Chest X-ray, AP view. Patient: 55 years old, sex M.
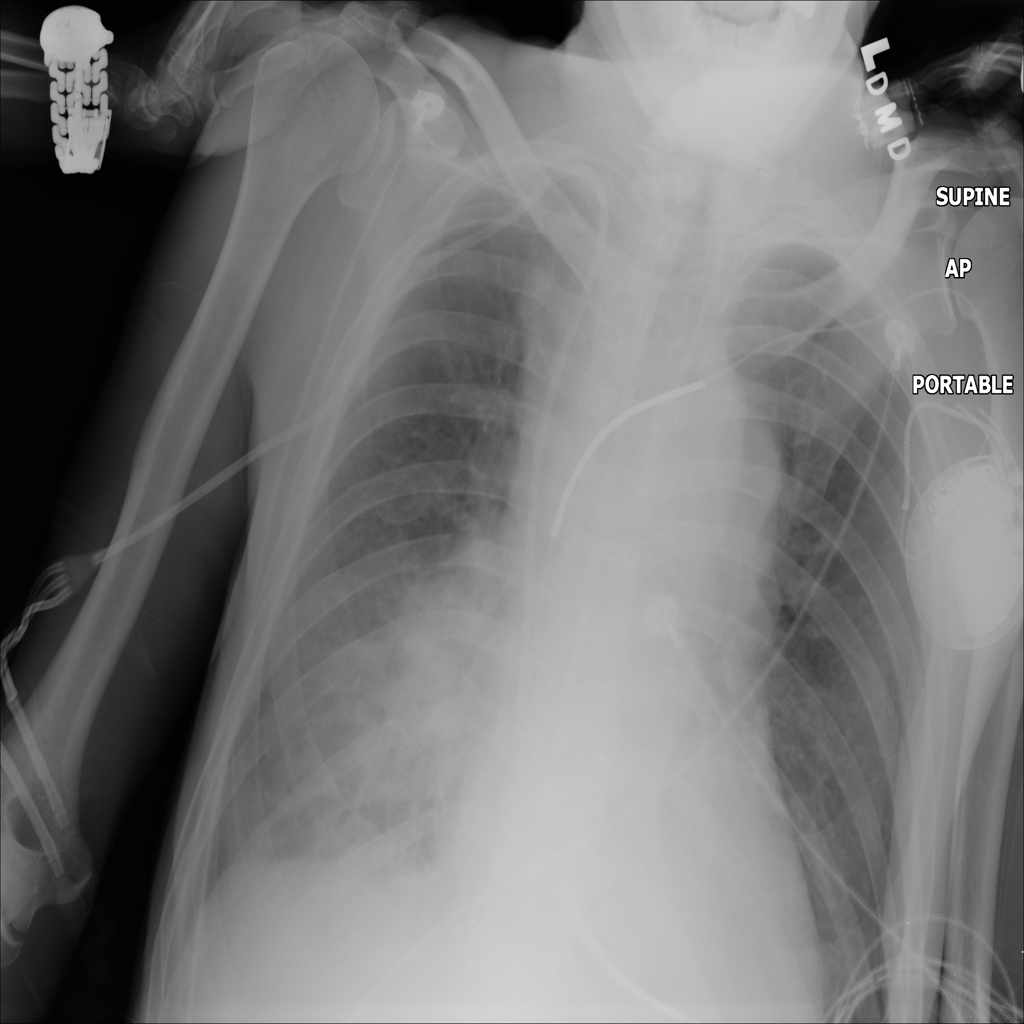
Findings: Edema, Infiltration, Pneumonia